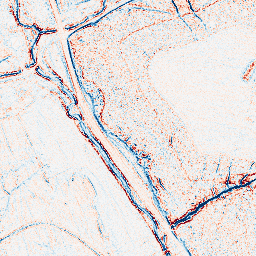
Category: edge_preserving
Decomposition family: bilateral
Decomposition parameters: d: 5
sigma_color: 150
sigma_space: 150
Upsampling method: quartic
Upsampling parameters: scale: 2
Upsampling scale: 2